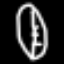
Label: leaf